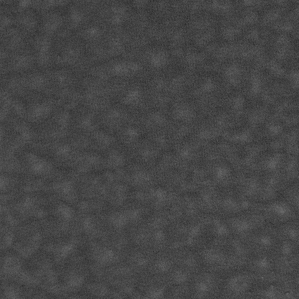
Label: frost